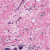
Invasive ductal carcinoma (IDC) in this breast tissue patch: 0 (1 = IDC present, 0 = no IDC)